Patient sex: M
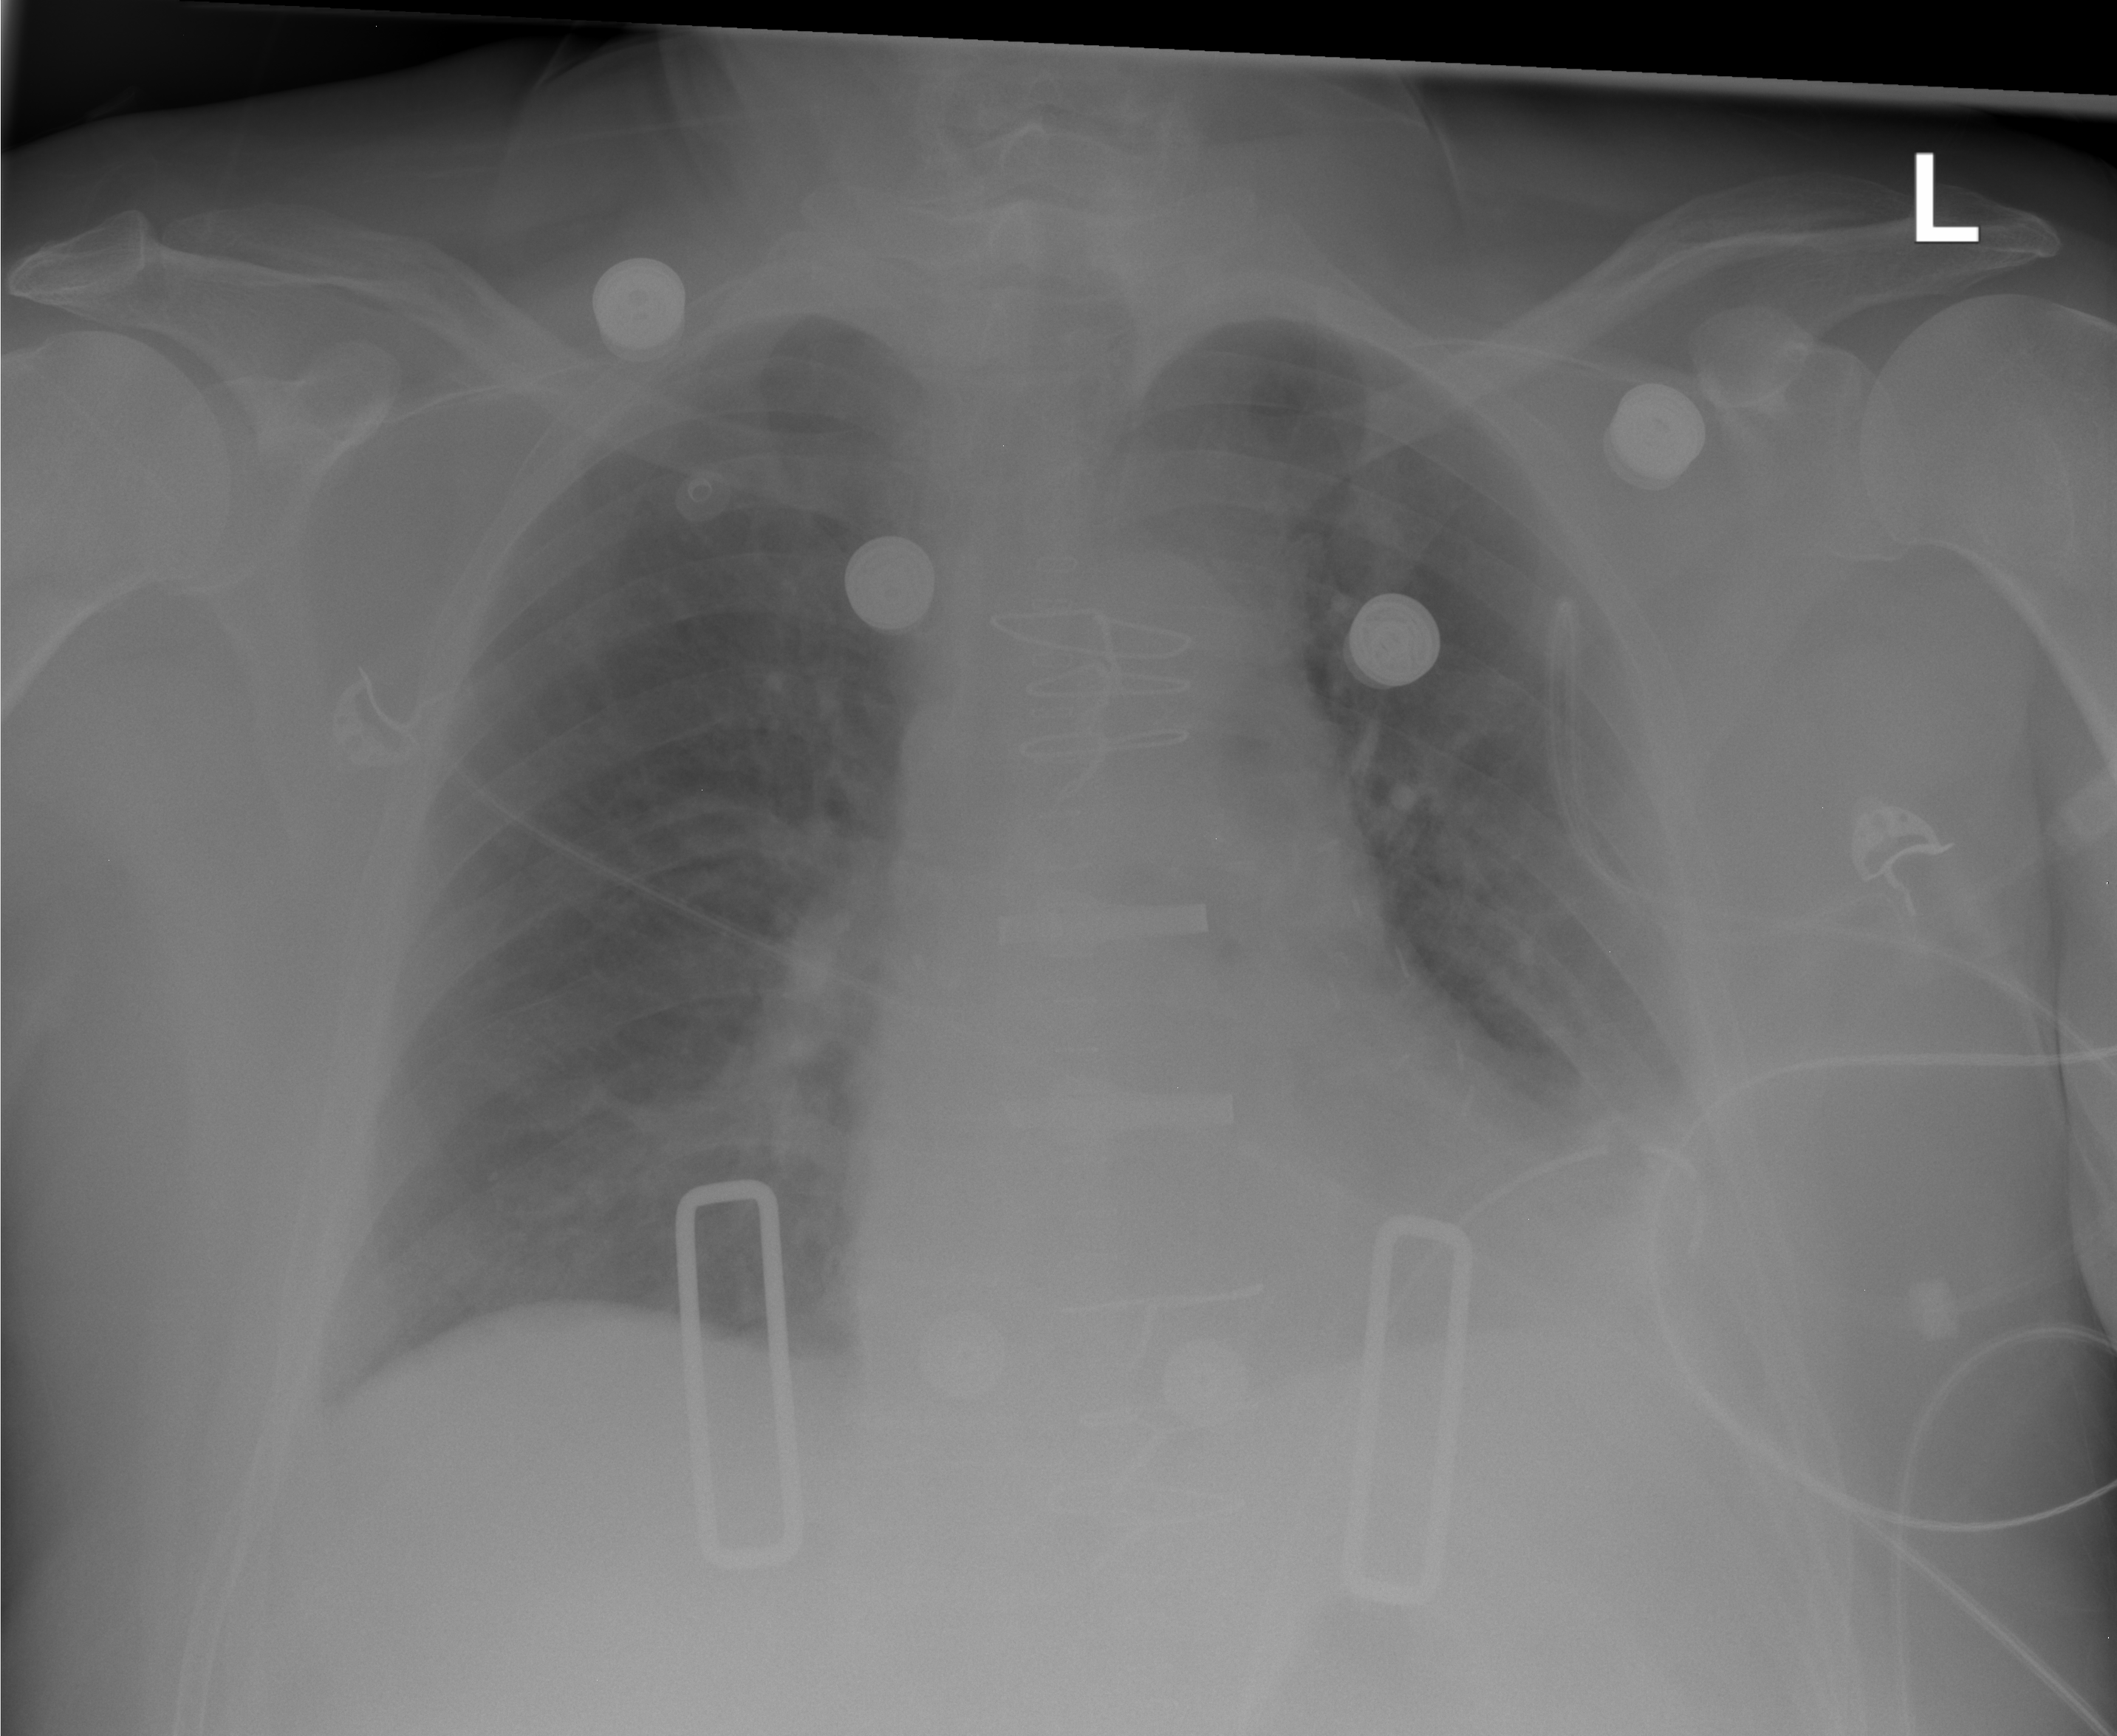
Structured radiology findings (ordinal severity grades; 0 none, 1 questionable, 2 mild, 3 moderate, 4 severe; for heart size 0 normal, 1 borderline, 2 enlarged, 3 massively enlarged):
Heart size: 2
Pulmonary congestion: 1
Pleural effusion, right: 0
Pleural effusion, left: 2
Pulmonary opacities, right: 0
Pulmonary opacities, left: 0
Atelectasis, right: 0
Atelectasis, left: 2